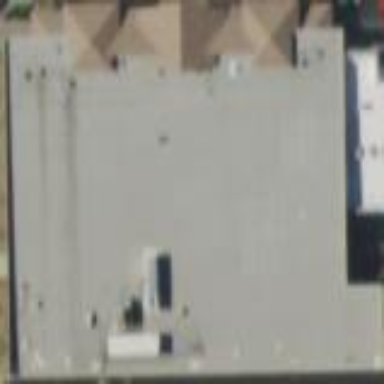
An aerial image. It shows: Supermarket building.